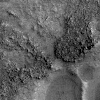
Atmospheric dust classification: not_dusty